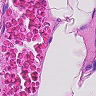
Metastatic tissue present: no